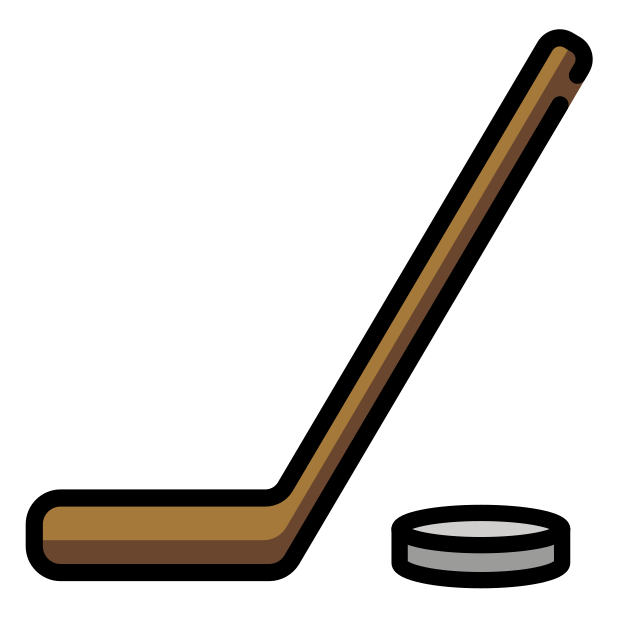
ice hockey